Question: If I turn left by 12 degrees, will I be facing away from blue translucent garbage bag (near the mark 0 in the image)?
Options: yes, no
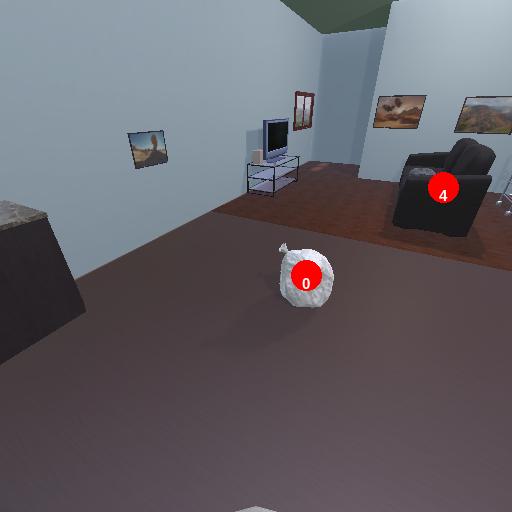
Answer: yes